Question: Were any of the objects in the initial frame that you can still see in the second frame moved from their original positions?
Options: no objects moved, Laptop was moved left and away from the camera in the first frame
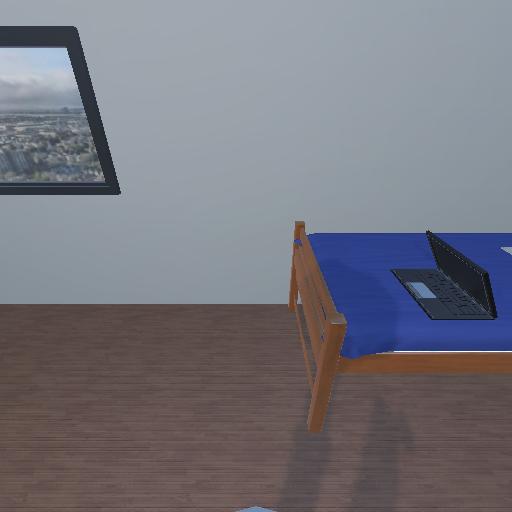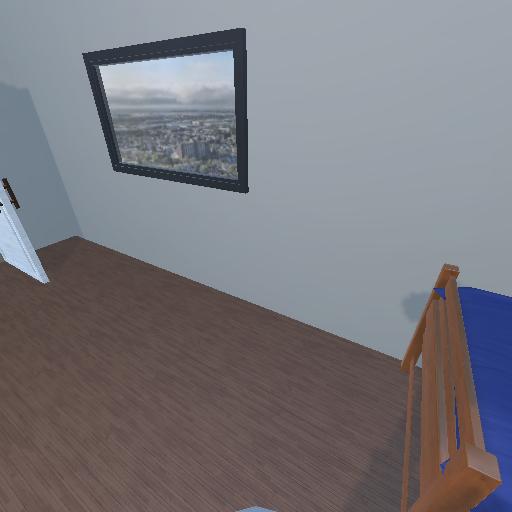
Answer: no objects moved